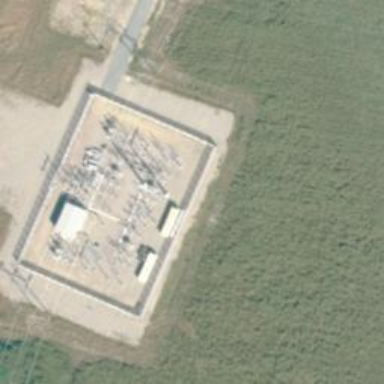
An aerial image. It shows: Switch for power supply.